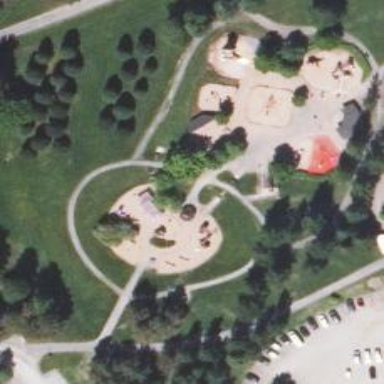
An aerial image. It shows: Playground with bridge.